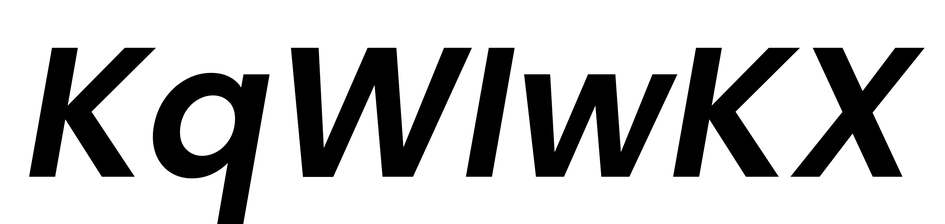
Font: Poppins-SemiBoldItalic